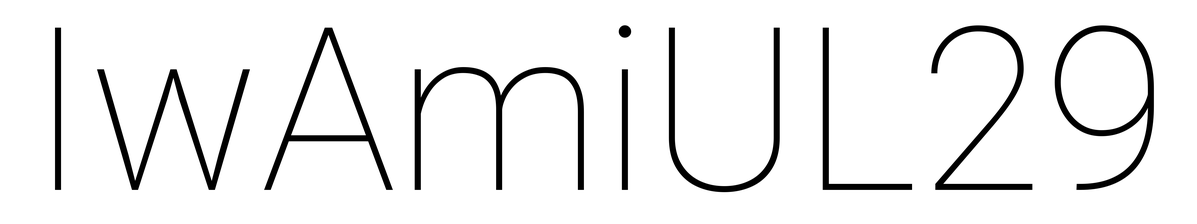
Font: Roboto_Thin